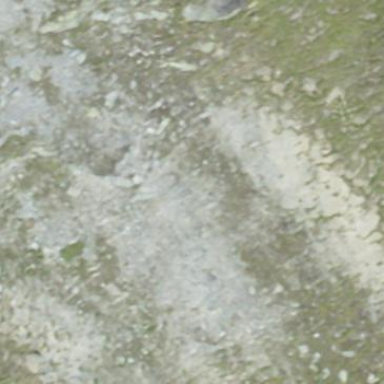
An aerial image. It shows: Scree landscape.